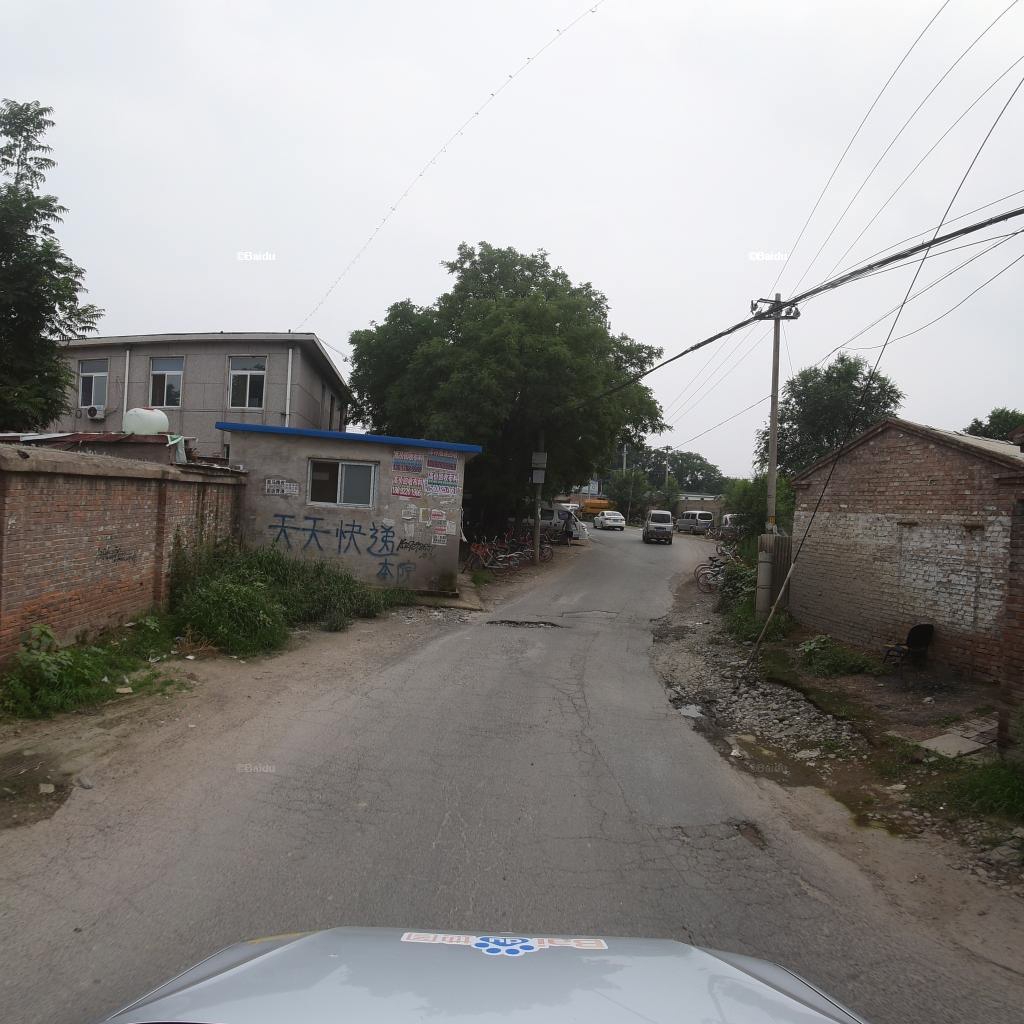
Region: Fengtai
Road damage annotations: alligator crack, pothole, pothole, pothole